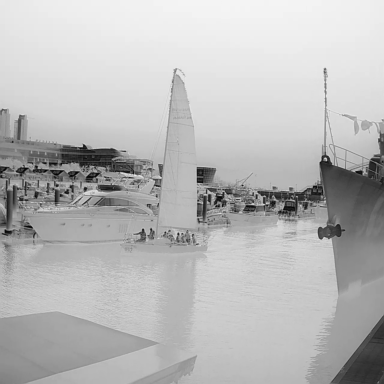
There are five objects shown in the infrared image, including a bulk_carrier, a sailboat, and three canoes.